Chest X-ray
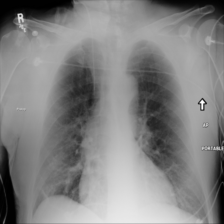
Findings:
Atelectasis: negative
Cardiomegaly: negative
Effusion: negative
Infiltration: negative
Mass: negative
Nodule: negative
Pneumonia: negative
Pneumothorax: negative
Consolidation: negative
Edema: negative
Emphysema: negative
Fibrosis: negative
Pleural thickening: negative
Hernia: negative